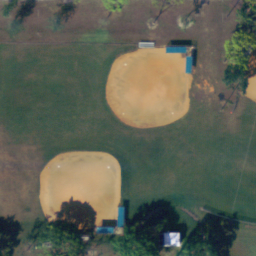
Label: baseball diamond